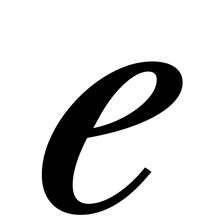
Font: LibreCaslonText-Italic_Medium_Italic